Question: When I am adding multiple series to a stacked column graph I am getting a space imbetween different series as well as above the series, how can I remove this space?. I am using a dattime format, and it is consistently a gap of one hour either side of the series on the bottom as shown in the picture (the red series shown stack on top of and next to the yellow series
Here is my code for the chart so far (I know that the time difference is wrong in the image):
'''
if (textBoxTotalTime.Text != "")
{
string format = "HH:mm";
totaltime = DateTime.ParseExact(comboBoxFinish.Text, format, System.Globalization.CultureInfo.InvariantCulture);
chartTimespan.Series.Add(textBoxName.Text);
//This reduces the gap between bars
chartTimespan.Series[textBoxName.Text]["PointWidth"] = "1";
chartTimespan.Series[textBoxName.Text].BorderWidth = 0;
while(starttime<=endtime)
{
chartTimespan.Series[textBoxName.Text].Points.AddXY(starttime, 6);
starttime = starttime.AddMinutes(15);
}
chartTimespan.BackColor = Color.White;
chartTimespan.Legends.Add(textBoxName.Text);
chartTimespan.Series[textBoxName.Text].ChartType = System.Windows.Forms.DataVisualization.Charting.SeriesChartType.StackedColumn;
}
'''
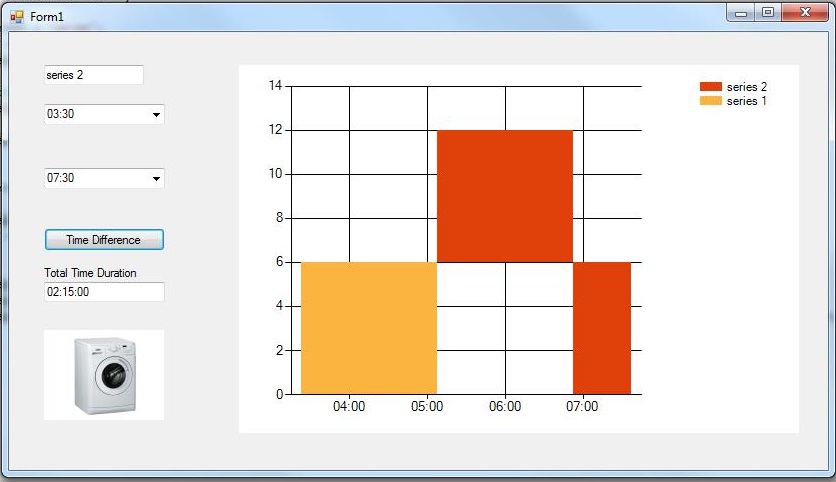
Answer: The 'DataPoints' are meant to be 'stacked'. For this they must be tuples with the x-values among the 'Series':
'''
S1.Points.AddXY(1, 10);
S1.Points.AddXY(2, 20);
S1.Points.AddXY(3, 30);
S2.Points.AddXY(1, 10);
S2.Points.AddXY(2, 30);
S2.Points.AddXY(3, 10);
'''
This results in:

Make sure your 'DateTime' x-values don't have small differences!